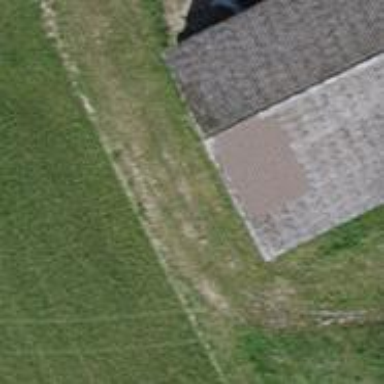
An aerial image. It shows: Shed building.